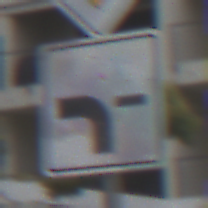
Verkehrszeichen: VerlaufVorfahrtsstrasse6
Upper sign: Vorfahrtsstrasse
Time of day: Midday
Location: Outdoor (Urban)
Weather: Overcast
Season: NotSpecified
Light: Natural